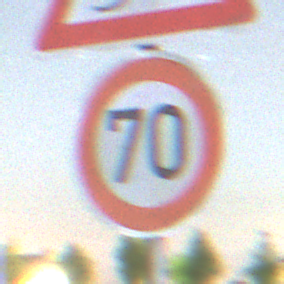
Verkehrszeichen: Geschwindigkeit70
Zusatzzeichen oben: SchleuderOderRutschgefahr
Umgebung: Outdoor, Nature
Tageszeit: Night
Wetter: Clear
Licht: Natural
Jahreszeit: NotSpecified
Kontrast: HighContrast